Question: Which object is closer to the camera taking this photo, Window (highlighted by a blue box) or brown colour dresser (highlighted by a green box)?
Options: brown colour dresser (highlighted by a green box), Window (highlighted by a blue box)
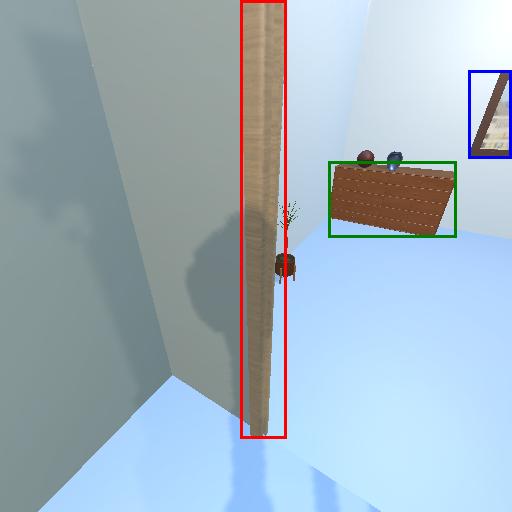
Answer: brown colour dresser (highlighted by a green box)